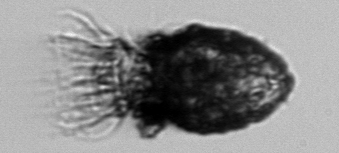
Label: Stenosemella_pacifica